Question: I've been trying (unsuccessfully so far) to use the out of the box in-form sorting provided by the ransack gem, and the result of it unfortunately is an empty form.
'''
Controller:
class LandingController < ApplicationController
layout "landing2"
def index
@zones = Zone.all
@zone_id ||= 1
@q = Property.search(params[:q])
@q.build_sort if @q.sorts.empty?
end
end
'''
'''
<%= search_form_for @q, :url => home_path, :html => { :method => :get } do |f| %>
<%= f.sort_fields do |s| %>
<%= s.sort_select %>
<% end %>
<%= f.submit "Sort" %>
<% end %>
'''

Does anybody know what could possibly be wrong?
Thanks for all the help!
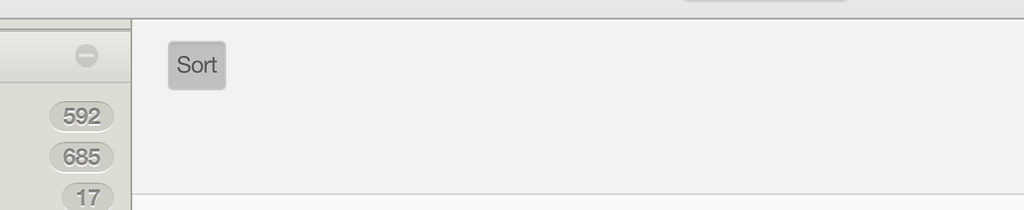
Answer: In your controller you missed the line
'''
@properties = @q.result(:distinct => true)
'''
which should be after
'''
@q = Property.search(params[:q])
'''